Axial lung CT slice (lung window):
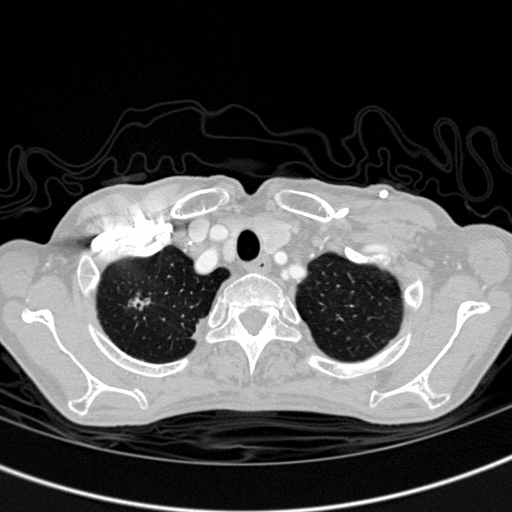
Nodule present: no